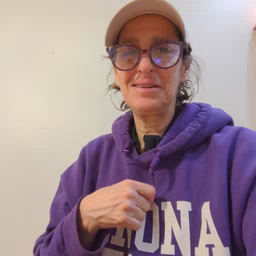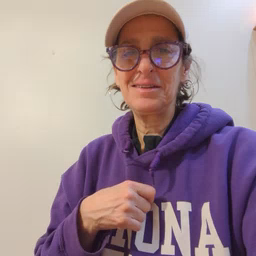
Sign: sticky